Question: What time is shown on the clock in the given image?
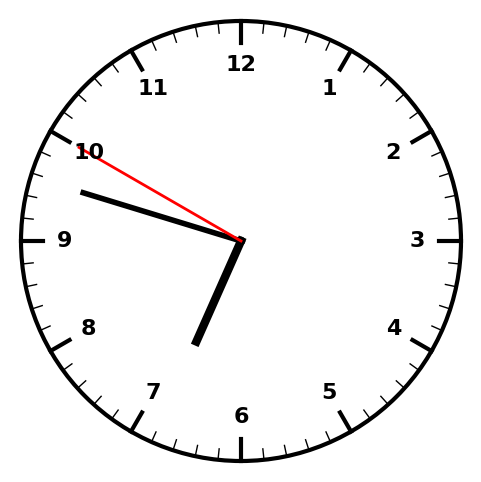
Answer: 06:47:50